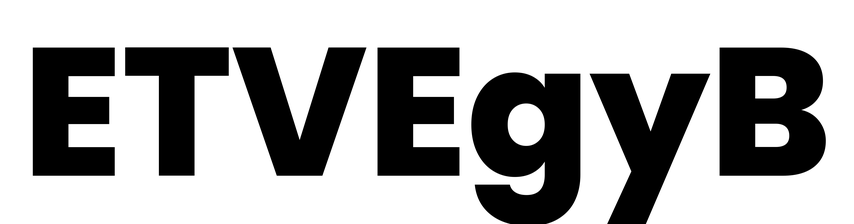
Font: Poppins-ExtraBold